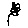
Label: flower